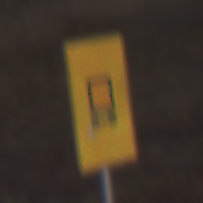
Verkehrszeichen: KennzeichnungspflichtigeFahrzeugeGefaehrlicheGueterOhnePfeilsymbol
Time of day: MorningAfternoon
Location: Outdoor (Nature)
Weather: PartlyCloudy
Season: NotSpecified
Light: Natural